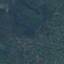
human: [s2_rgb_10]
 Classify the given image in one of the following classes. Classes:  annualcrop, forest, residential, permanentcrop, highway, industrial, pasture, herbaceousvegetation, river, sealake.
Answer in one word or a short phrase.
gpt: Forest